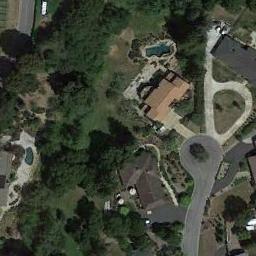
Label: sparse_residential